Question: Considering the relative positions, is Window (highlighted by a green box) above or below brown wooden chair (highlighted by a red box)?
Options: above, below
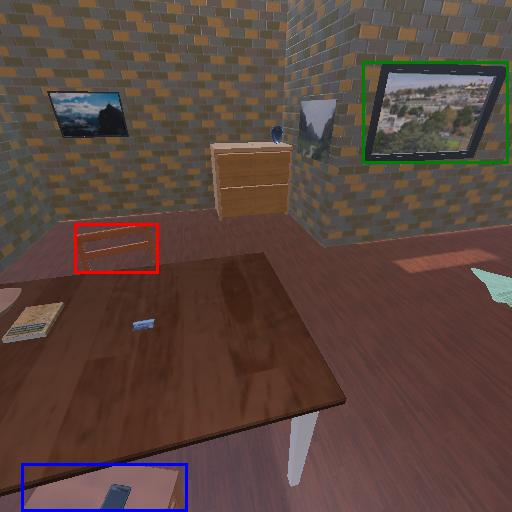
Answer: above